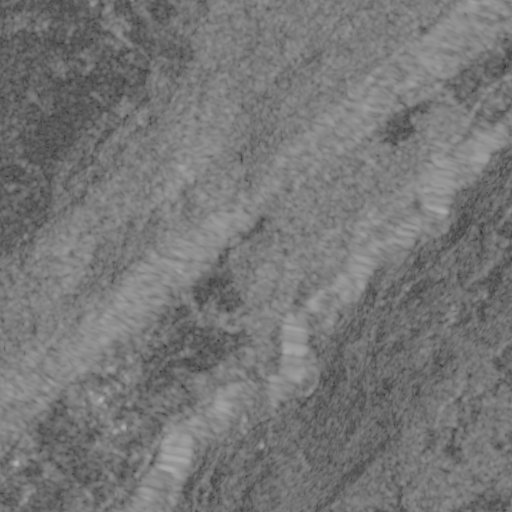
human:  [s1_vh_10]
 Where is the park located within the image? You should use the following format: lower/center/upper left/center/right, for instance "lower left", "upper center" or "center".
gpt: The park is located in the lower left of the image.
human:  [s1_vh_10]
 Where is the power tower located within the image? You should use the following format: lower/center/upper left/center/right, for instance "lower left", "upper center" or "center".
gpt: The power tower is located in the left of the image.
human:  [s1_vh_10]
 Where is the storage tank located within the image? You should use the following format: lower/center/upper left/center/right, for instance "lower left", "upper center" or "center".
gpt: The storage tank is located in the center of the image.
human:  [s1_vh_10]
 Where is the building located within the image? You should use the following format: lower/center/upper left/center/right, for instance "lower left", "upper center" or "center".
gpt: There is no building in the image.

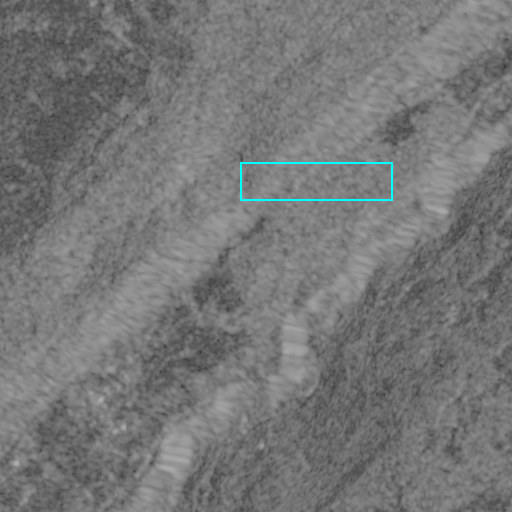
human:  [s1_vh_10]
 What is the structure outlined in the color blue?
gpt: There is no blue outline.
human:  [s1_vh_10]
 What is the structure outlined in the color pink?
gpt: There is no structure outlined in pink.